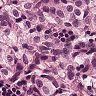
Metastatic tissue present: yes